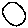
Label: circle